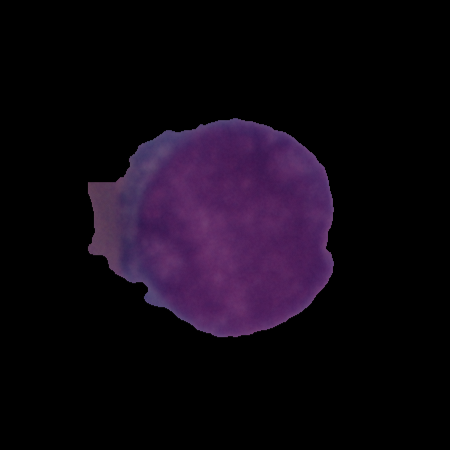
Label: cancer